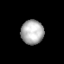
Tissue: lung
Cell type: T cells
Senescence score: 0.2101
Nuclear area (px): 540
Mean DAPI intensity: 175.622